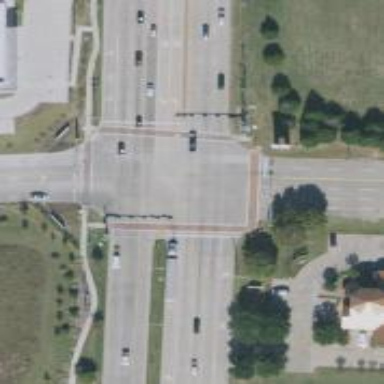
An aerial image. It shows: Marked road crossing.